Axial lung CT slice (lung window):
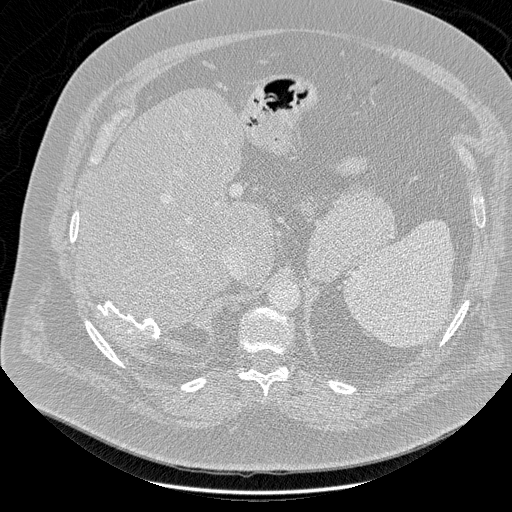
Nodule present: no